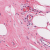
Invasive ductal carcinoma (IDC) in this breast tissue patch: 0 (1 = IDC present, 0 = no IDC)